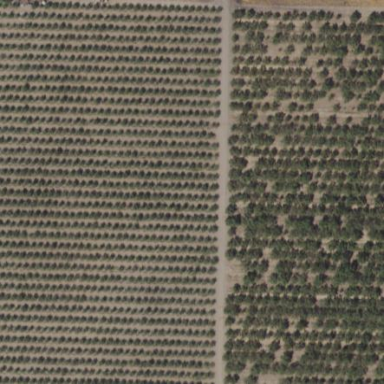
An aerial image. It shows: Orchard filled with almond trees.